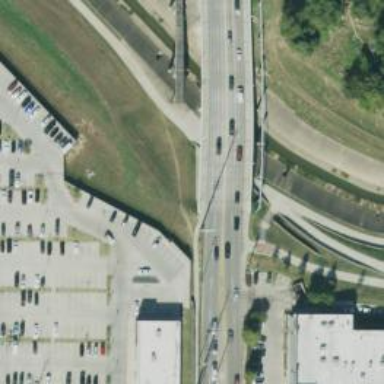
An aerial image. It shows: Secondary road with asphalt surface passing over bridge.